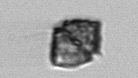
Label: Kryptoperidinium_triquetrum